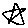
Label: star